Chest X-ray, PA view. Patient: 39 years old, sex F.
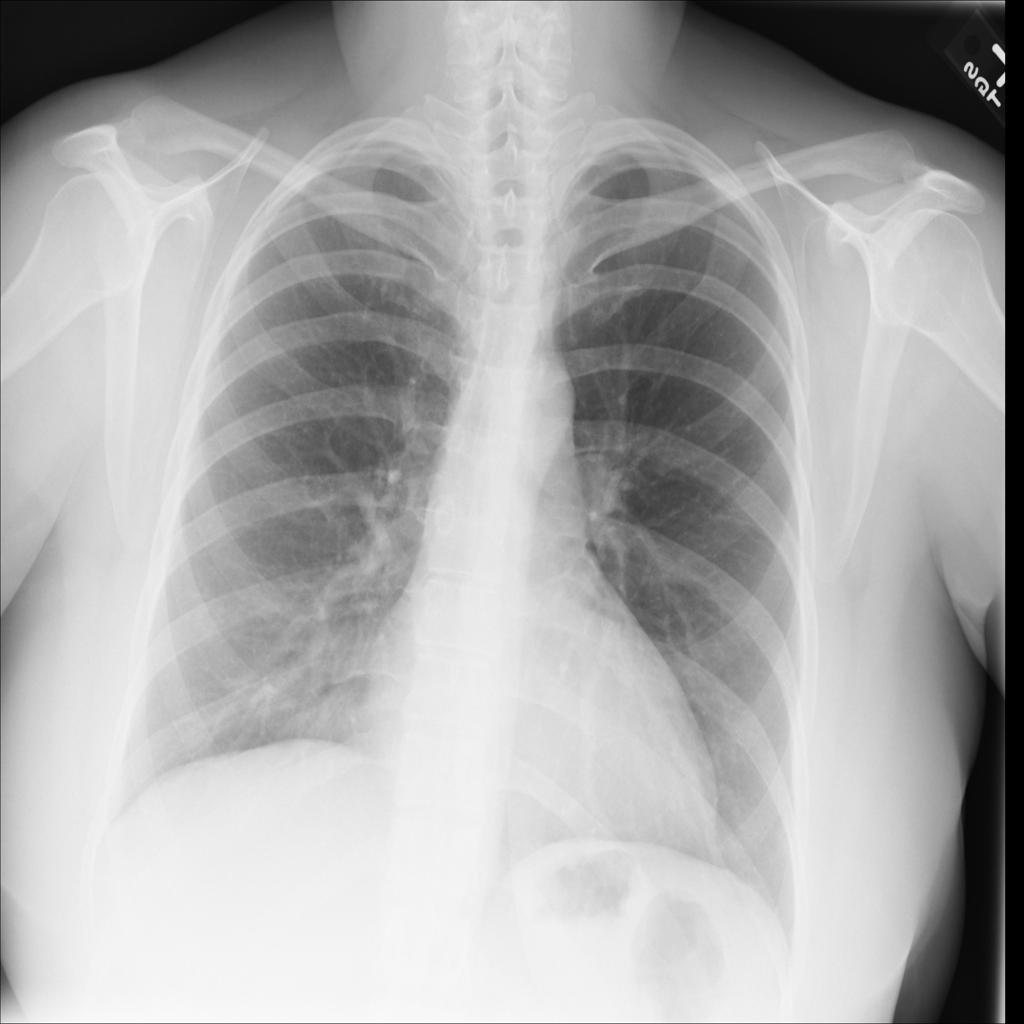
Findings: No Finding